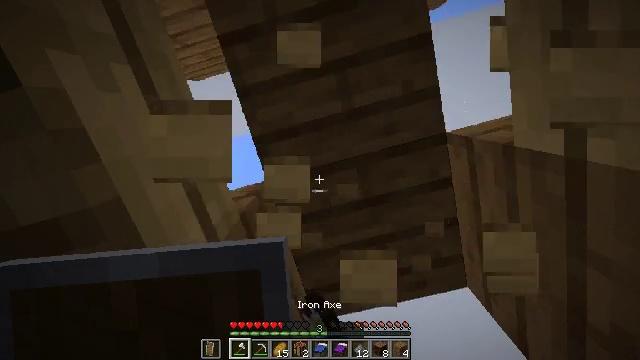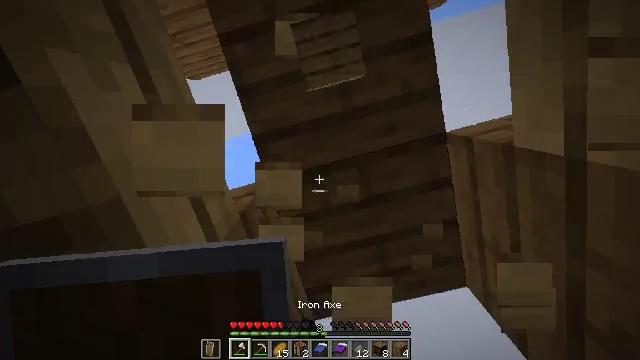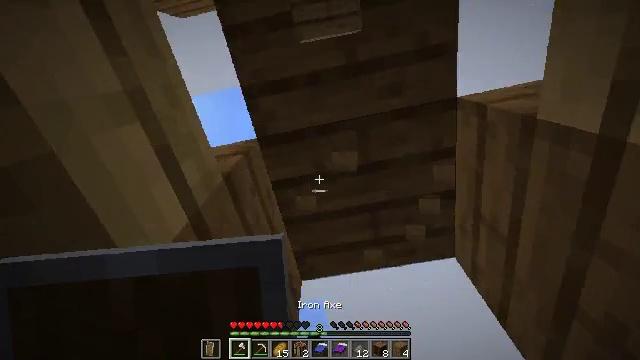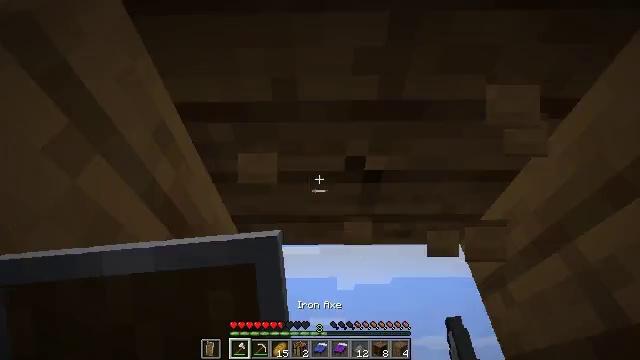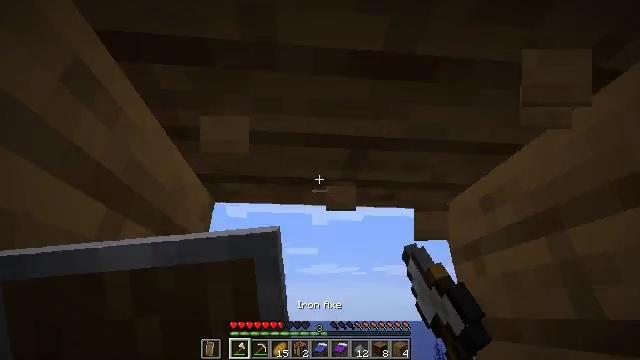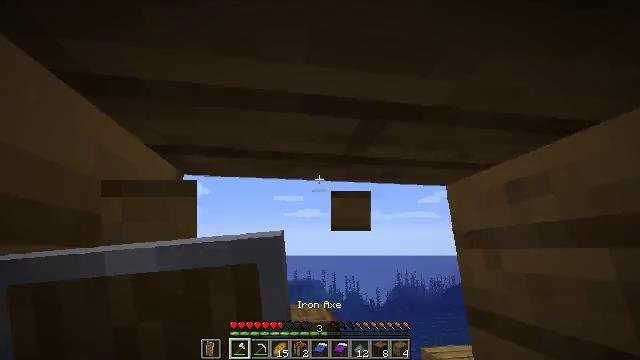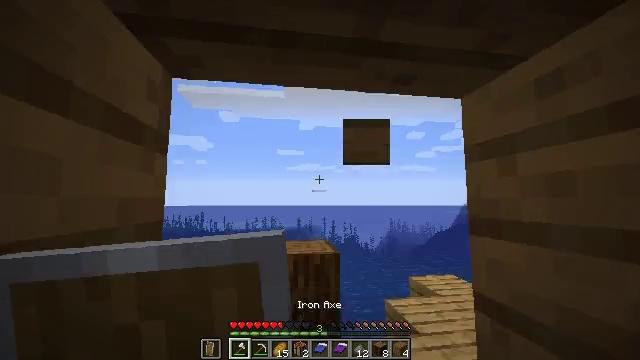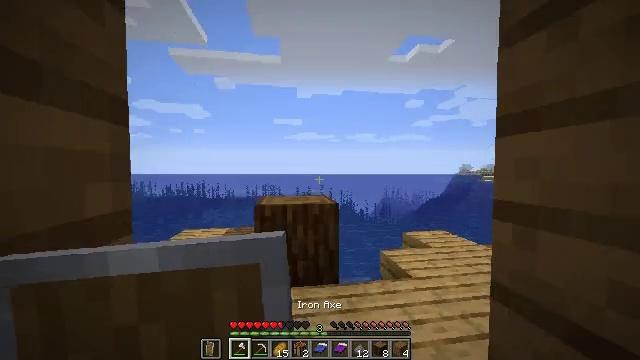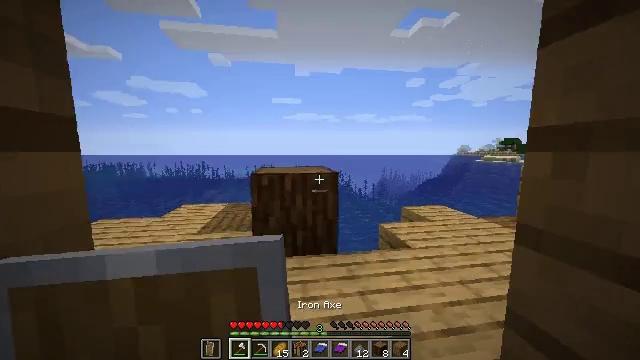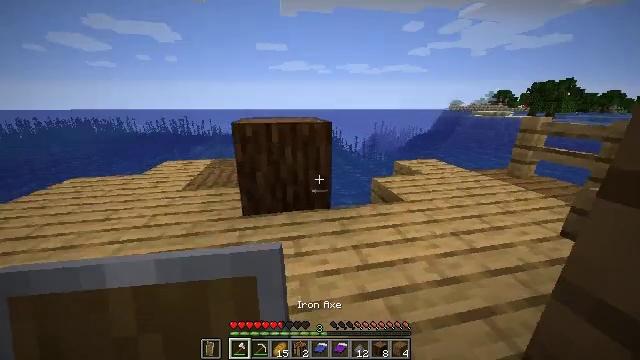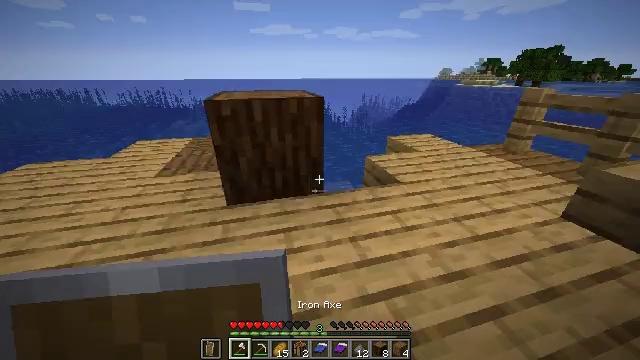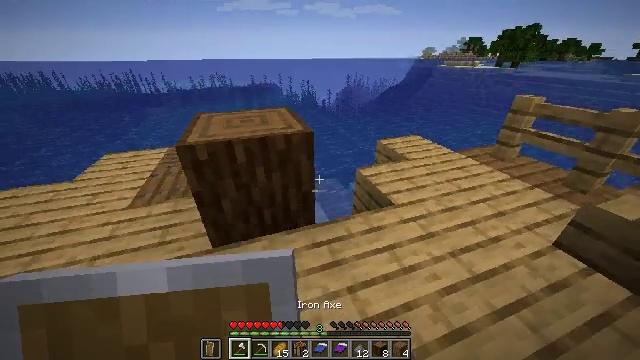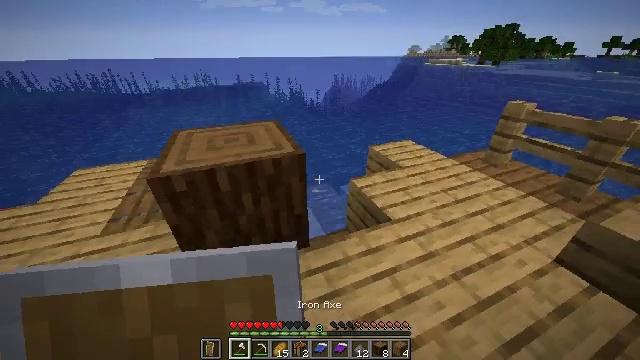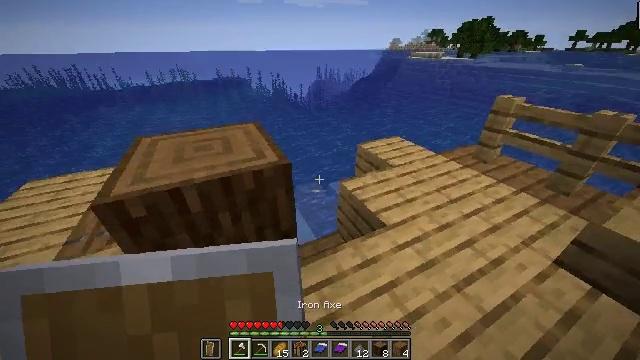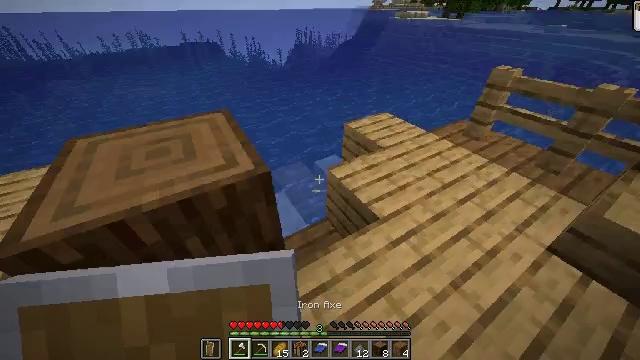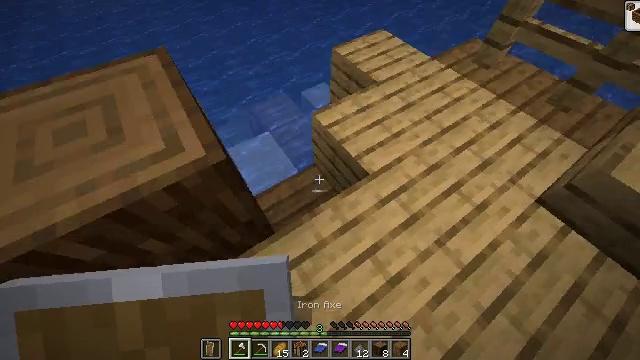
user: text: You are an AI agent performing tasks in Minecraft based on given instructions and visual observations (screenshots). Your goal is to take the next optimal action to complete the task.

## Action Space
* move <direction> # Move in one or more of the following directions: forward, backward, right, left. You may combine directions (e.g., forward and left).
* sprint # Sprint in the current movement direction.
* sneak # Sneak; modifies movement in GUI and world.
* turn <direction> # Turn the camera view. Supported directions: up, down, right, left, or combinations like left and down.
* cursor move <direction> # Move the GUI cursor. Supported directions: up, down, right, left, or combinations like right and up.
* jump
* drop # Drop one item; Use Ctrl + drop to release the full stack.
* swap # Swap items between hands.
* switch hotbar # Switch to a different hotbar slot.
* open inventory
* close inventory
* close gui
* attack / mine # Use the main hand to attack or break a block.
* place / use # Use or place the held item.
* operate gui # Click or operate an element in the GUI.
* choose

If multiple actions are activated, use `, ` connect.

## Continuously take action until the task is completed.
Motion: motion action
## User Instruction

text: Break the sand block.
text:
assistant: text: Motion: attack / mine
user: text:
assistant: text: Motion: move forward, turn right and down, attack / mine
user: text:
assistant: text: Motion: move forward, turn right and down, attack / mine, jump
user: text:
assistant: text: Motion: move forward, sprint, turn right and down, jump
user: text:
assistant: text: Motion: move forward, sprint, turn right and down, jump
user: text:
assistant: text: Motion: move forward, sprint, turn down, jump
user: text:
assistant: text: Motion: move forward, sprint, turn down, jump
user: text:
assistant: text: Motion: move forward, sprint, turn down, jump
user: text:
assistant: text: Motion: move forward, sprint, turn right and down, jump
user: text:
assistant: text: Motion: move forward, sprint, turn right and down
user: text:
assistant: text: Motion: move forward, sprint, turn right and down
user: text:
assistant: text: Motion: move forward, sprint, turn right
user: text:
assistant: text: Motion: move forward, sprint, turn right and down
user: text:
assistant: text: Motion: move forward, sprint, turn right and down
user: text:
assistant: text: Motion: move forward and move right, sprint, turn right and down
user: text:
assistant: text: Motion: move forward and move right, sprint, turn left and down
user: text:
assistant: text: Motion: move forward and move right, sprint, turn left and down
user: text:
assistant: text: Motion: move forward and move right, sprint
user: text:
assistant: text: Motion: move forward, sprint
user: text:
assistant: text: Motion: move forward, sprint
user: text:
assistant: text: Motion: move forward, sprint, turn left
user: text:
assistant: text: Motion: move forward, sprint, turn left and down
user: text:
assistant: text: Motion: move forward, sprint, turn left
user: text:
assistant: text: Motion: move forward, sprint
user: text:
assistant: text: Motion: move forward, sprint
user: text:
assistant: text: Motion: move forward, sprint, turn left
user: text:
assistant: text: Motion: move forward, sprint, turn left, jump
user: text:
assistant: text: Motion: move forward, sprint, turn left and down, jump
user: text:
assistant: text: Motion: move forward, sprint, turn left, jump
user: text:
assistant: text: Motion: move forward, sprint, jump